You are looking at the raw vibration waveform of a rotating shaft. Diagnose the rotating machine from this image, choosing from: normal, misalignment, unbalance, looseness.
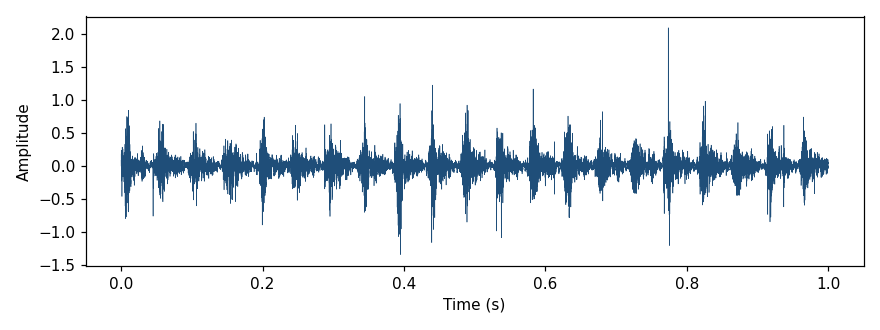
Answer: looseness